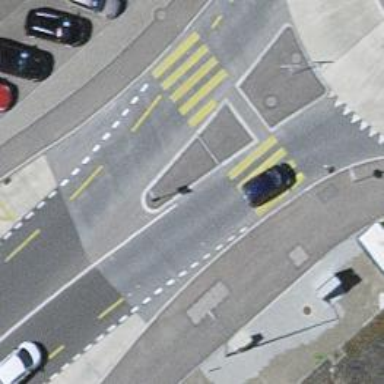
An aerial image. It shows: Traffic island located on footway.